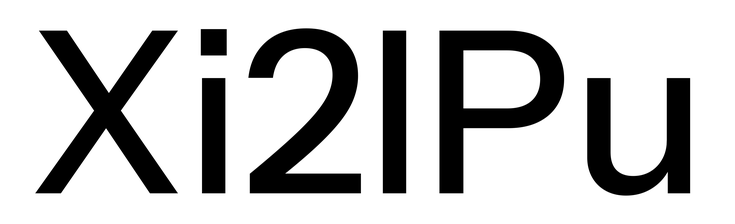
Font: InstrumentSans_Medium